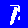
Digit: 1